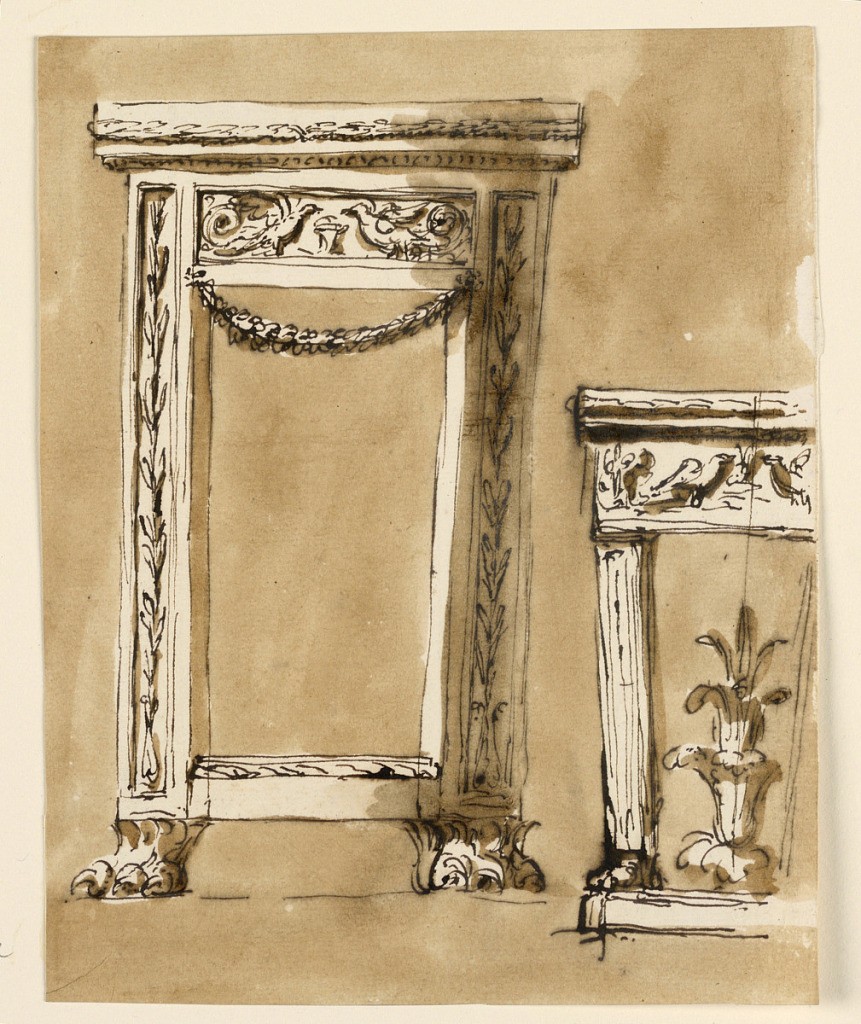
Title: Console tables
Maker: Giuseppe Barberi, Italian, 1746–1809
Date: ca. 1795
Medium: Pen and brown ink, brush and brown wash on off-white laid paper
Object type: Drawing
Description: At left: like -2058, with slight variations of the decoration. At right: a left side. Supported by a pillar with a lion's foot upon a base. The front of the frame and the top are an entablature, with the same bird motif in the frieze. From the center of the base rises an acanthus plant. Usual background.